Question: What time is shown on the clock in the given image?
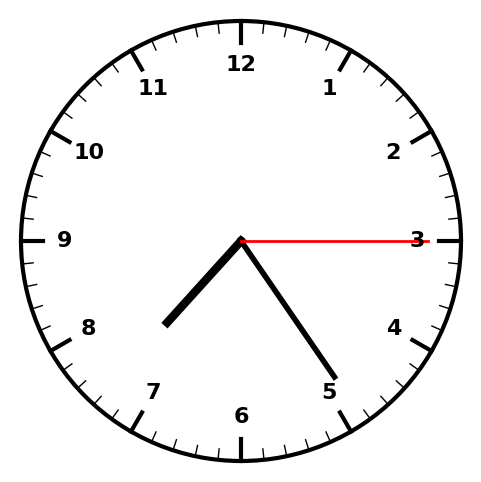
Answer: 07:24:15